Field crop: maize
Growth stage: 2
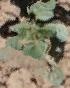
Species: datura